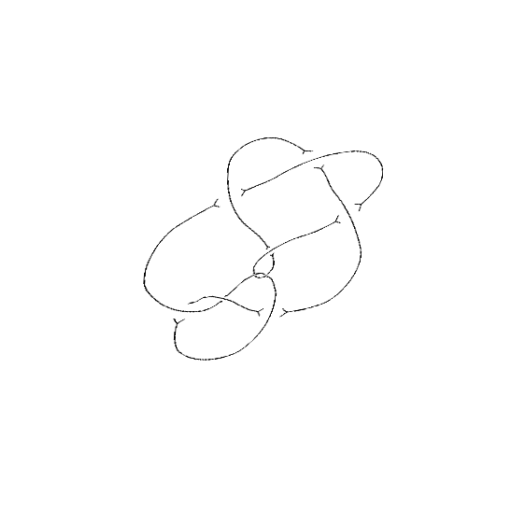
Crossing number: 9